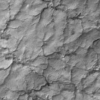
Label: not_dusty